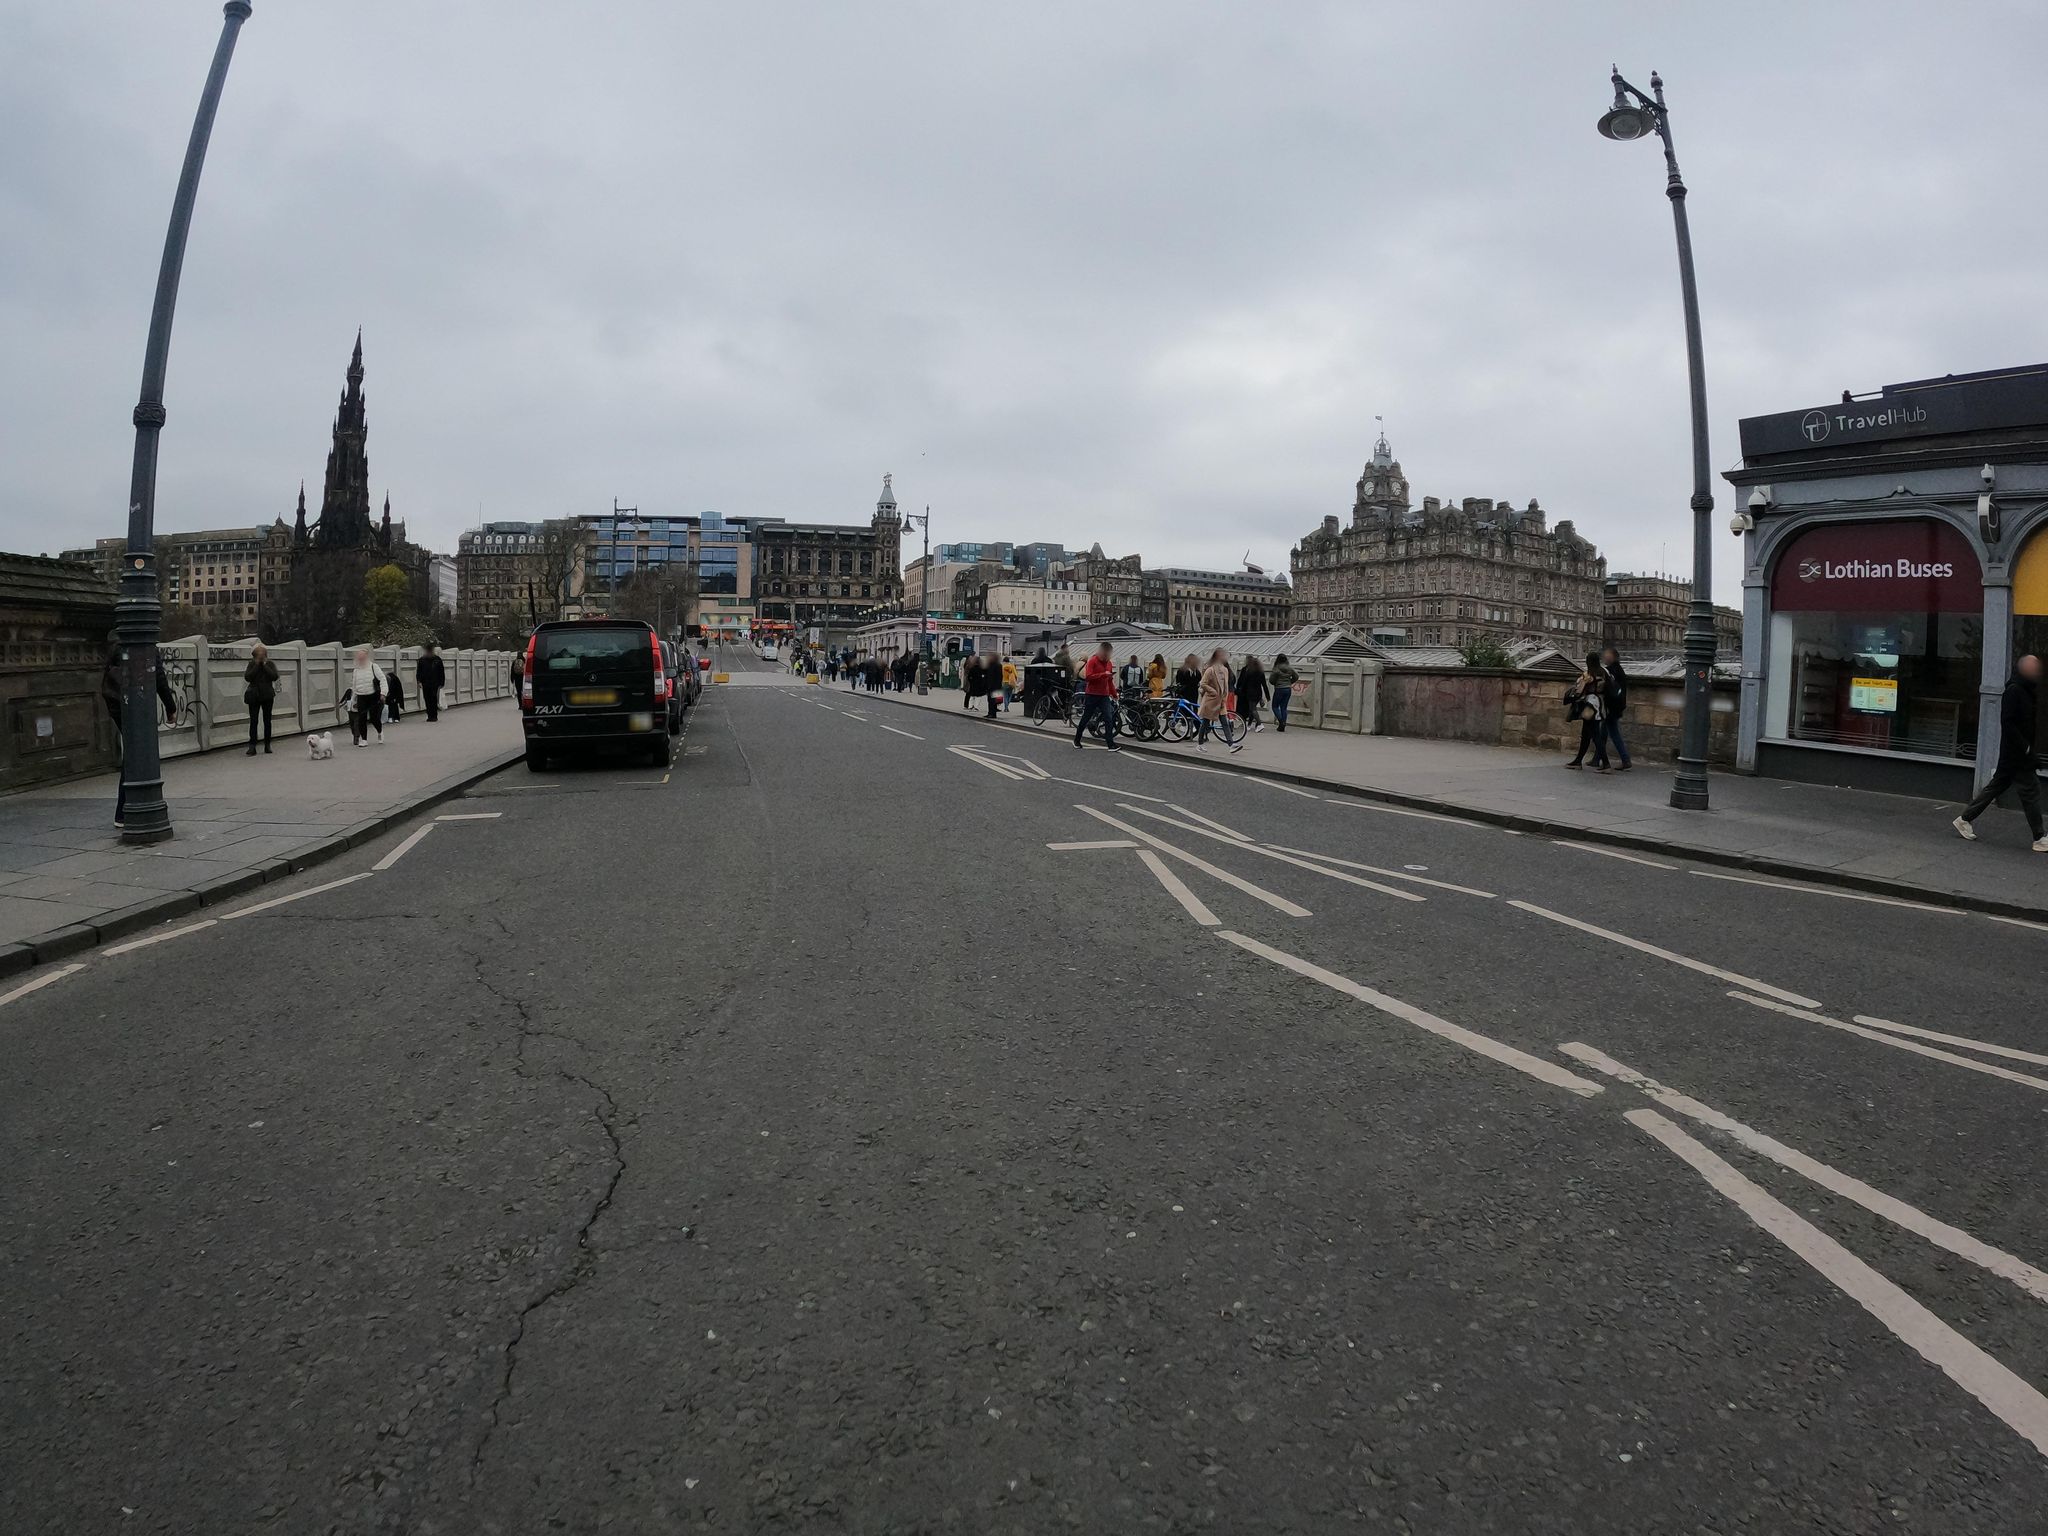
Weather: cloudy
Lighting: day
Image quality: good
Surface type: driving surface
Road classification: residential
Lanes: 2
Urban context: urban centre
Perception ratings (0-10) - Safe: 5.59, Lively: 5.73, Beautiful: 6.78, Boring: 0.81, Depressing: 3.61, Wealthy: 9.11